Field crop: tomato
Growth stage: 1
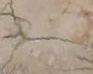
Species: cyperus